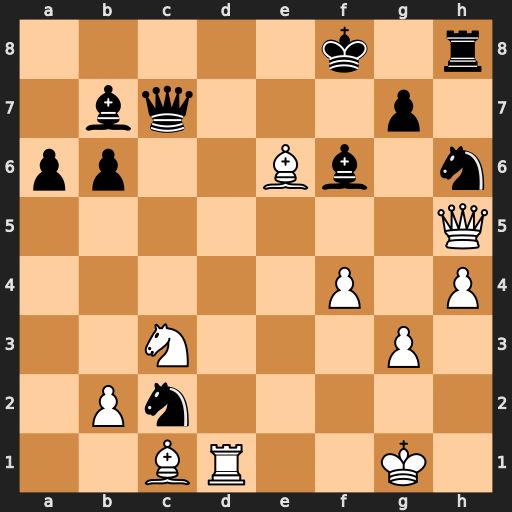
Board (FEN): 5k1r/1bq3p1/pp2Bb1n/7Q/5P1P/2N3P1/1Pn5/2BR2K1
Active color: w
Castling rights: -
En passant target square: -
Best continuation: Rd7 Qc5+ Qxc5+ bxc5 Rxb7